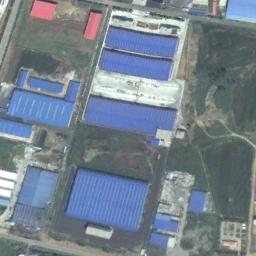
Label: industrial_area